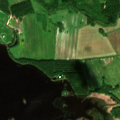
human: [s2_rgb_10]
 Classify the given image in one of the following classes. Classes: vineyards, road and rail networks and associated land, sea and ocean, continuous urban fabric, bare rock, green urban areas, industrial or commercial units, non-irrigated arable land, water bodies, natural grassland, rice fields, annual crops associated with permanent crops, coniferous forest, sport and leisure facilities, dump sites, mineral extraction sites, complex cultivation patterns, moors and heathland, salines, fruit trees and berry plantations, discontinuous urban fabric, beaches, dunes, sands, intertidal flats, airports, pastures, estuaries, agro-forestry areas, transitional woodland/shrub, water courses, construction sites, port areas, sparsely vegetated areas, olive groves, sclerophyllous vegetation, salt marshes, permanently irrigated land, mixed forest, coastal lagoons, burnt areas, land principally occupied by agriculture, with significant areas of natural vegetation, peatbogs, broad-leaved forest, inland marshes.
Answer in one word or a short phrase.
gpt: non-irrigated arable land, land principally occupied by agriculture, with significant areas of natural vegetation, broad-leaved forest, mixed forest, water bodies